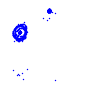
Particle: kaon